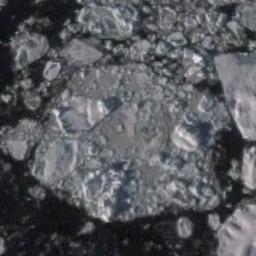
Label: sea_ice